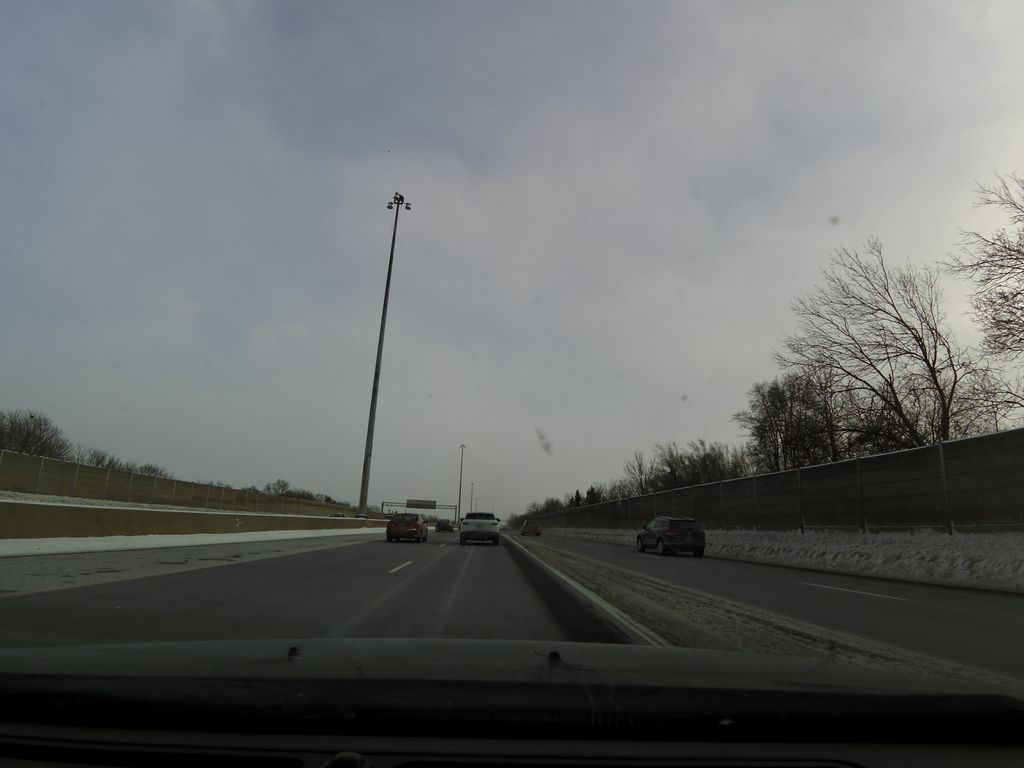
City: kitchener-waterloo